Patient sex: F
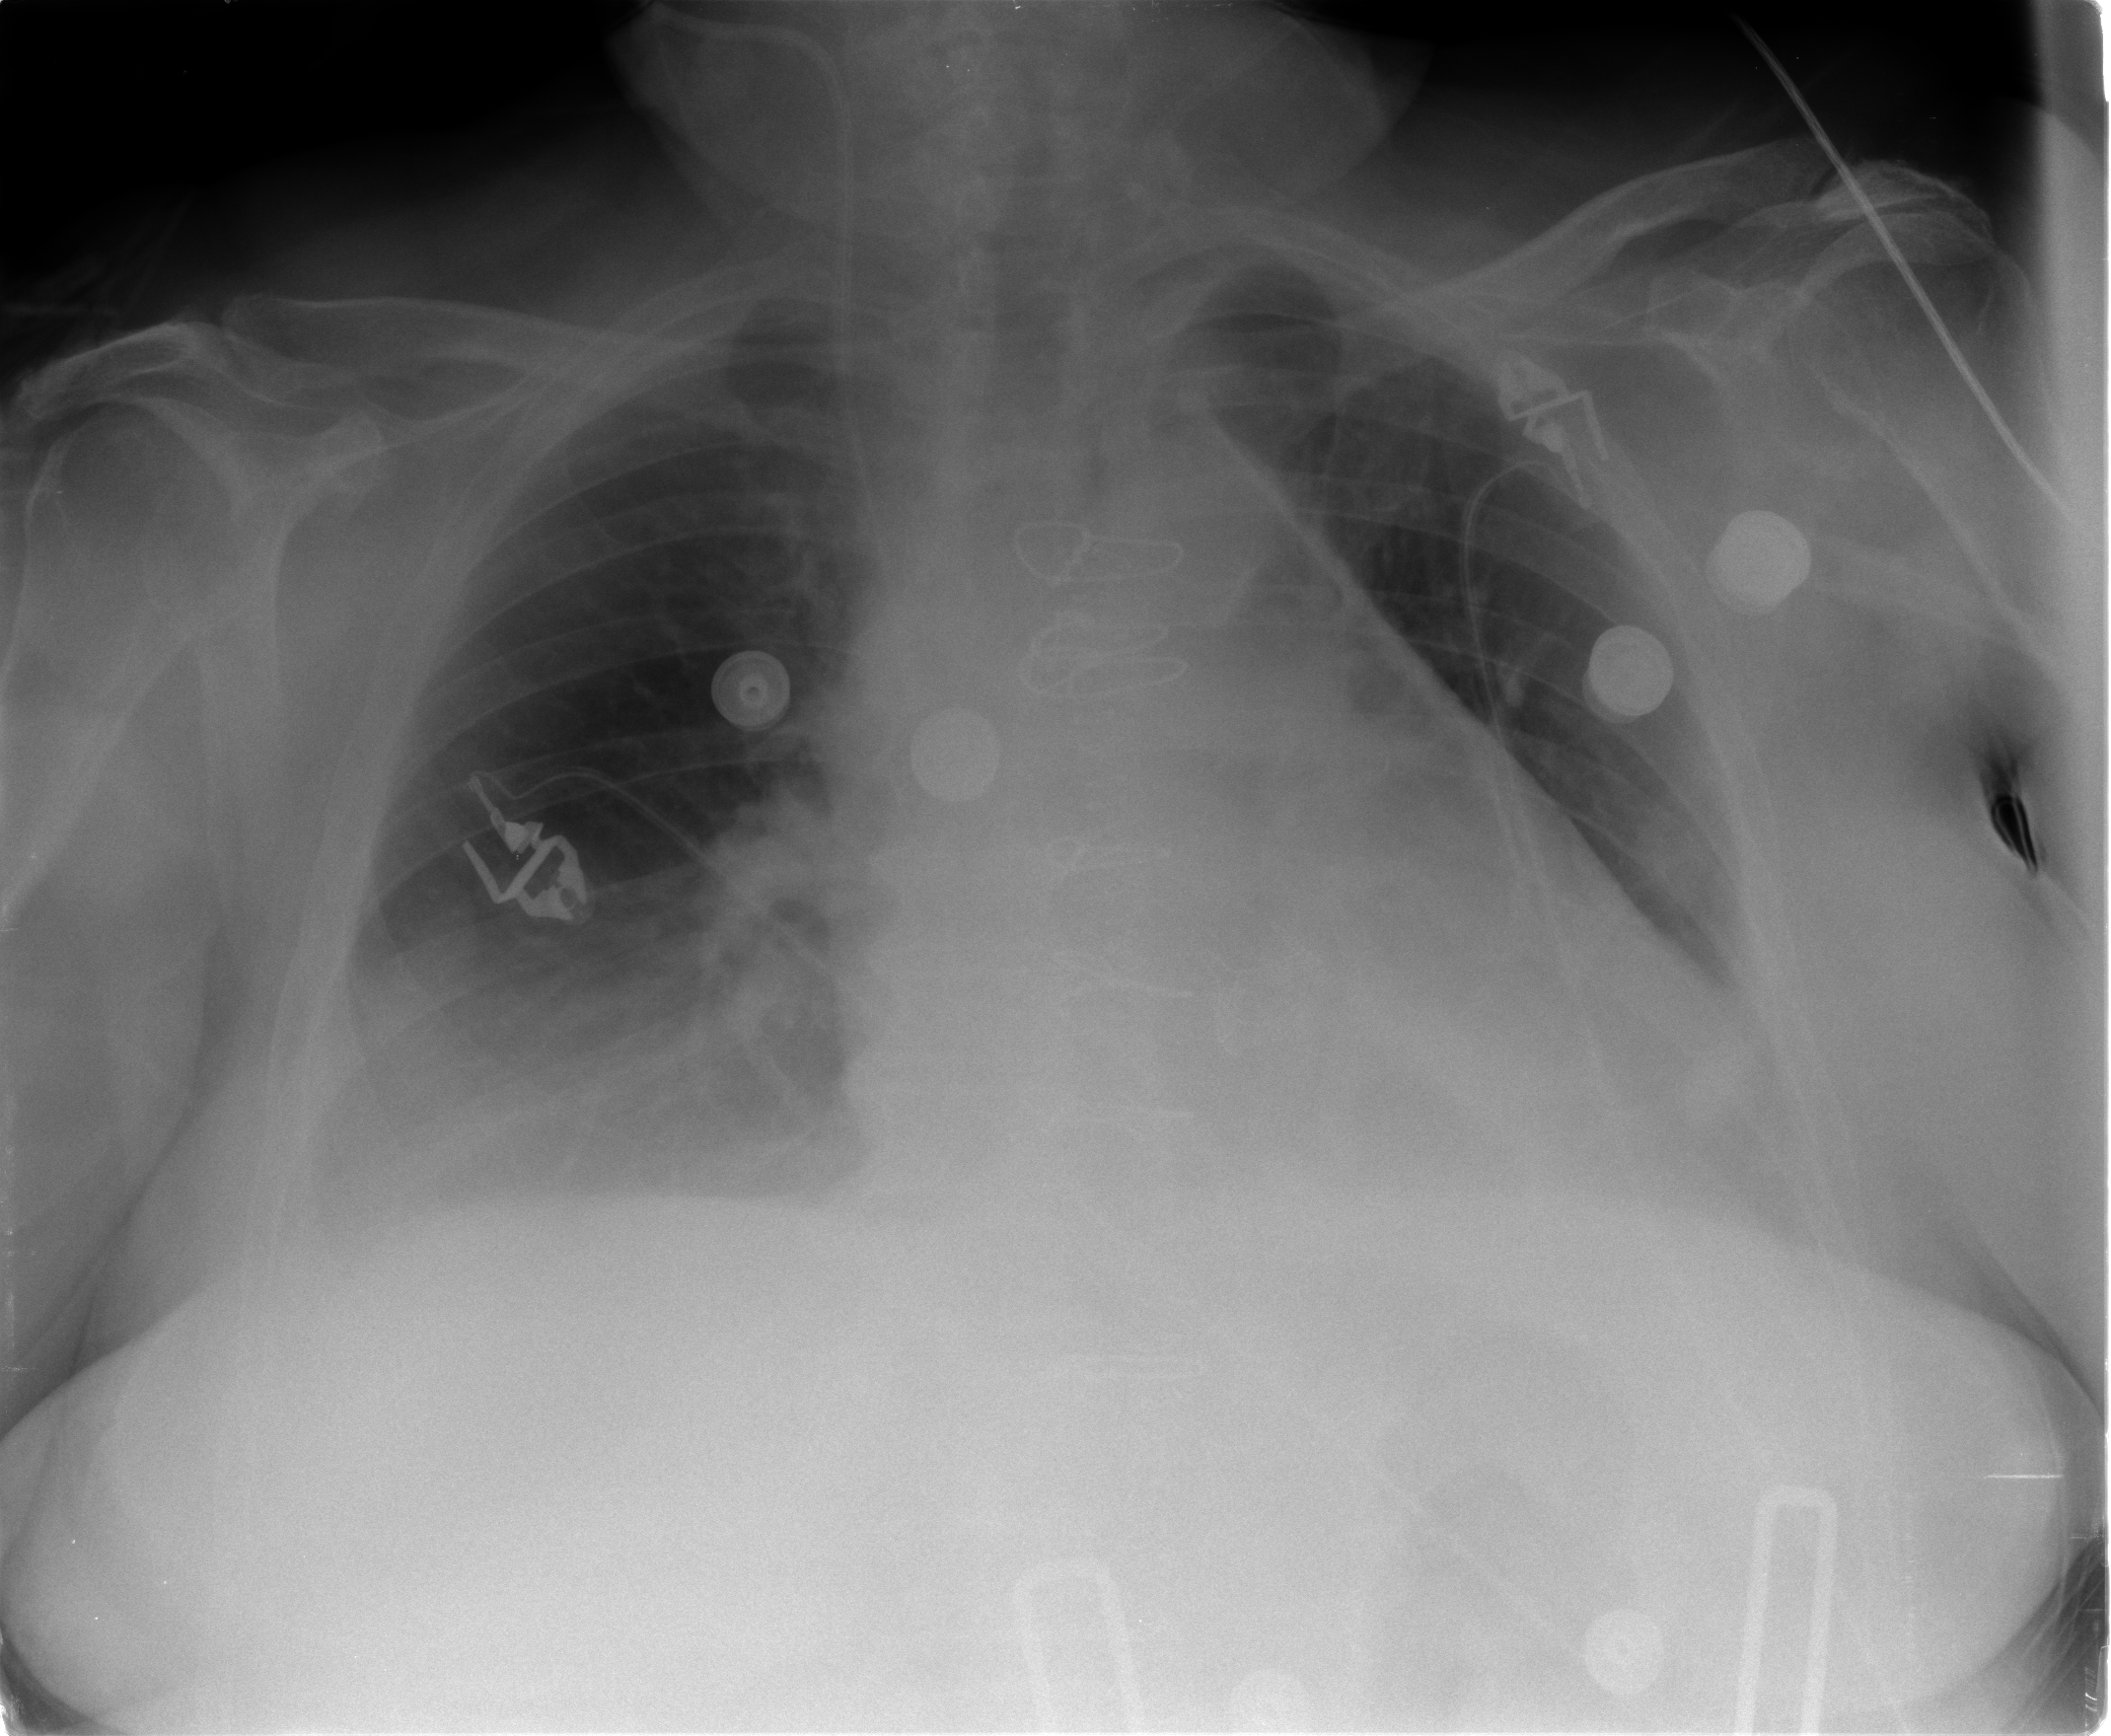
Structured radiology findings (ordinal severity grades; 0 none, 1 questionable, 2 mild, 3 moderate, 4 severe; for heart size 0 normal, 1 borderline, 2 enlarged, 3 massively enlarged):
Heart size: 3
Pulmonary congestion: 1
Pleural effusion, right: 1
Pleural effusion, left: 1
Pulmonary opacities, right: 0
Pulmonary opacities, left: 0
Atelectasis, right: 0
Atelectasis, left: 0